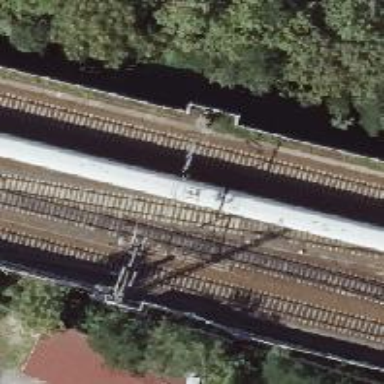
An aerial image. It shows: Railway switch with the turnout side on the right.